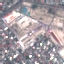
Label: Industrial